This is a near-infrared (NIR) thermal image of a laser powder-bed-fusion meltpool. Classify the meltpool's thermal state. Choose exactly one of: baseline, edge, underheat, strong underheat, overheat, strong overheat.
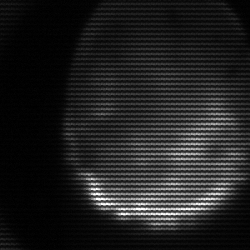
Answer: edge